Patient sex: F
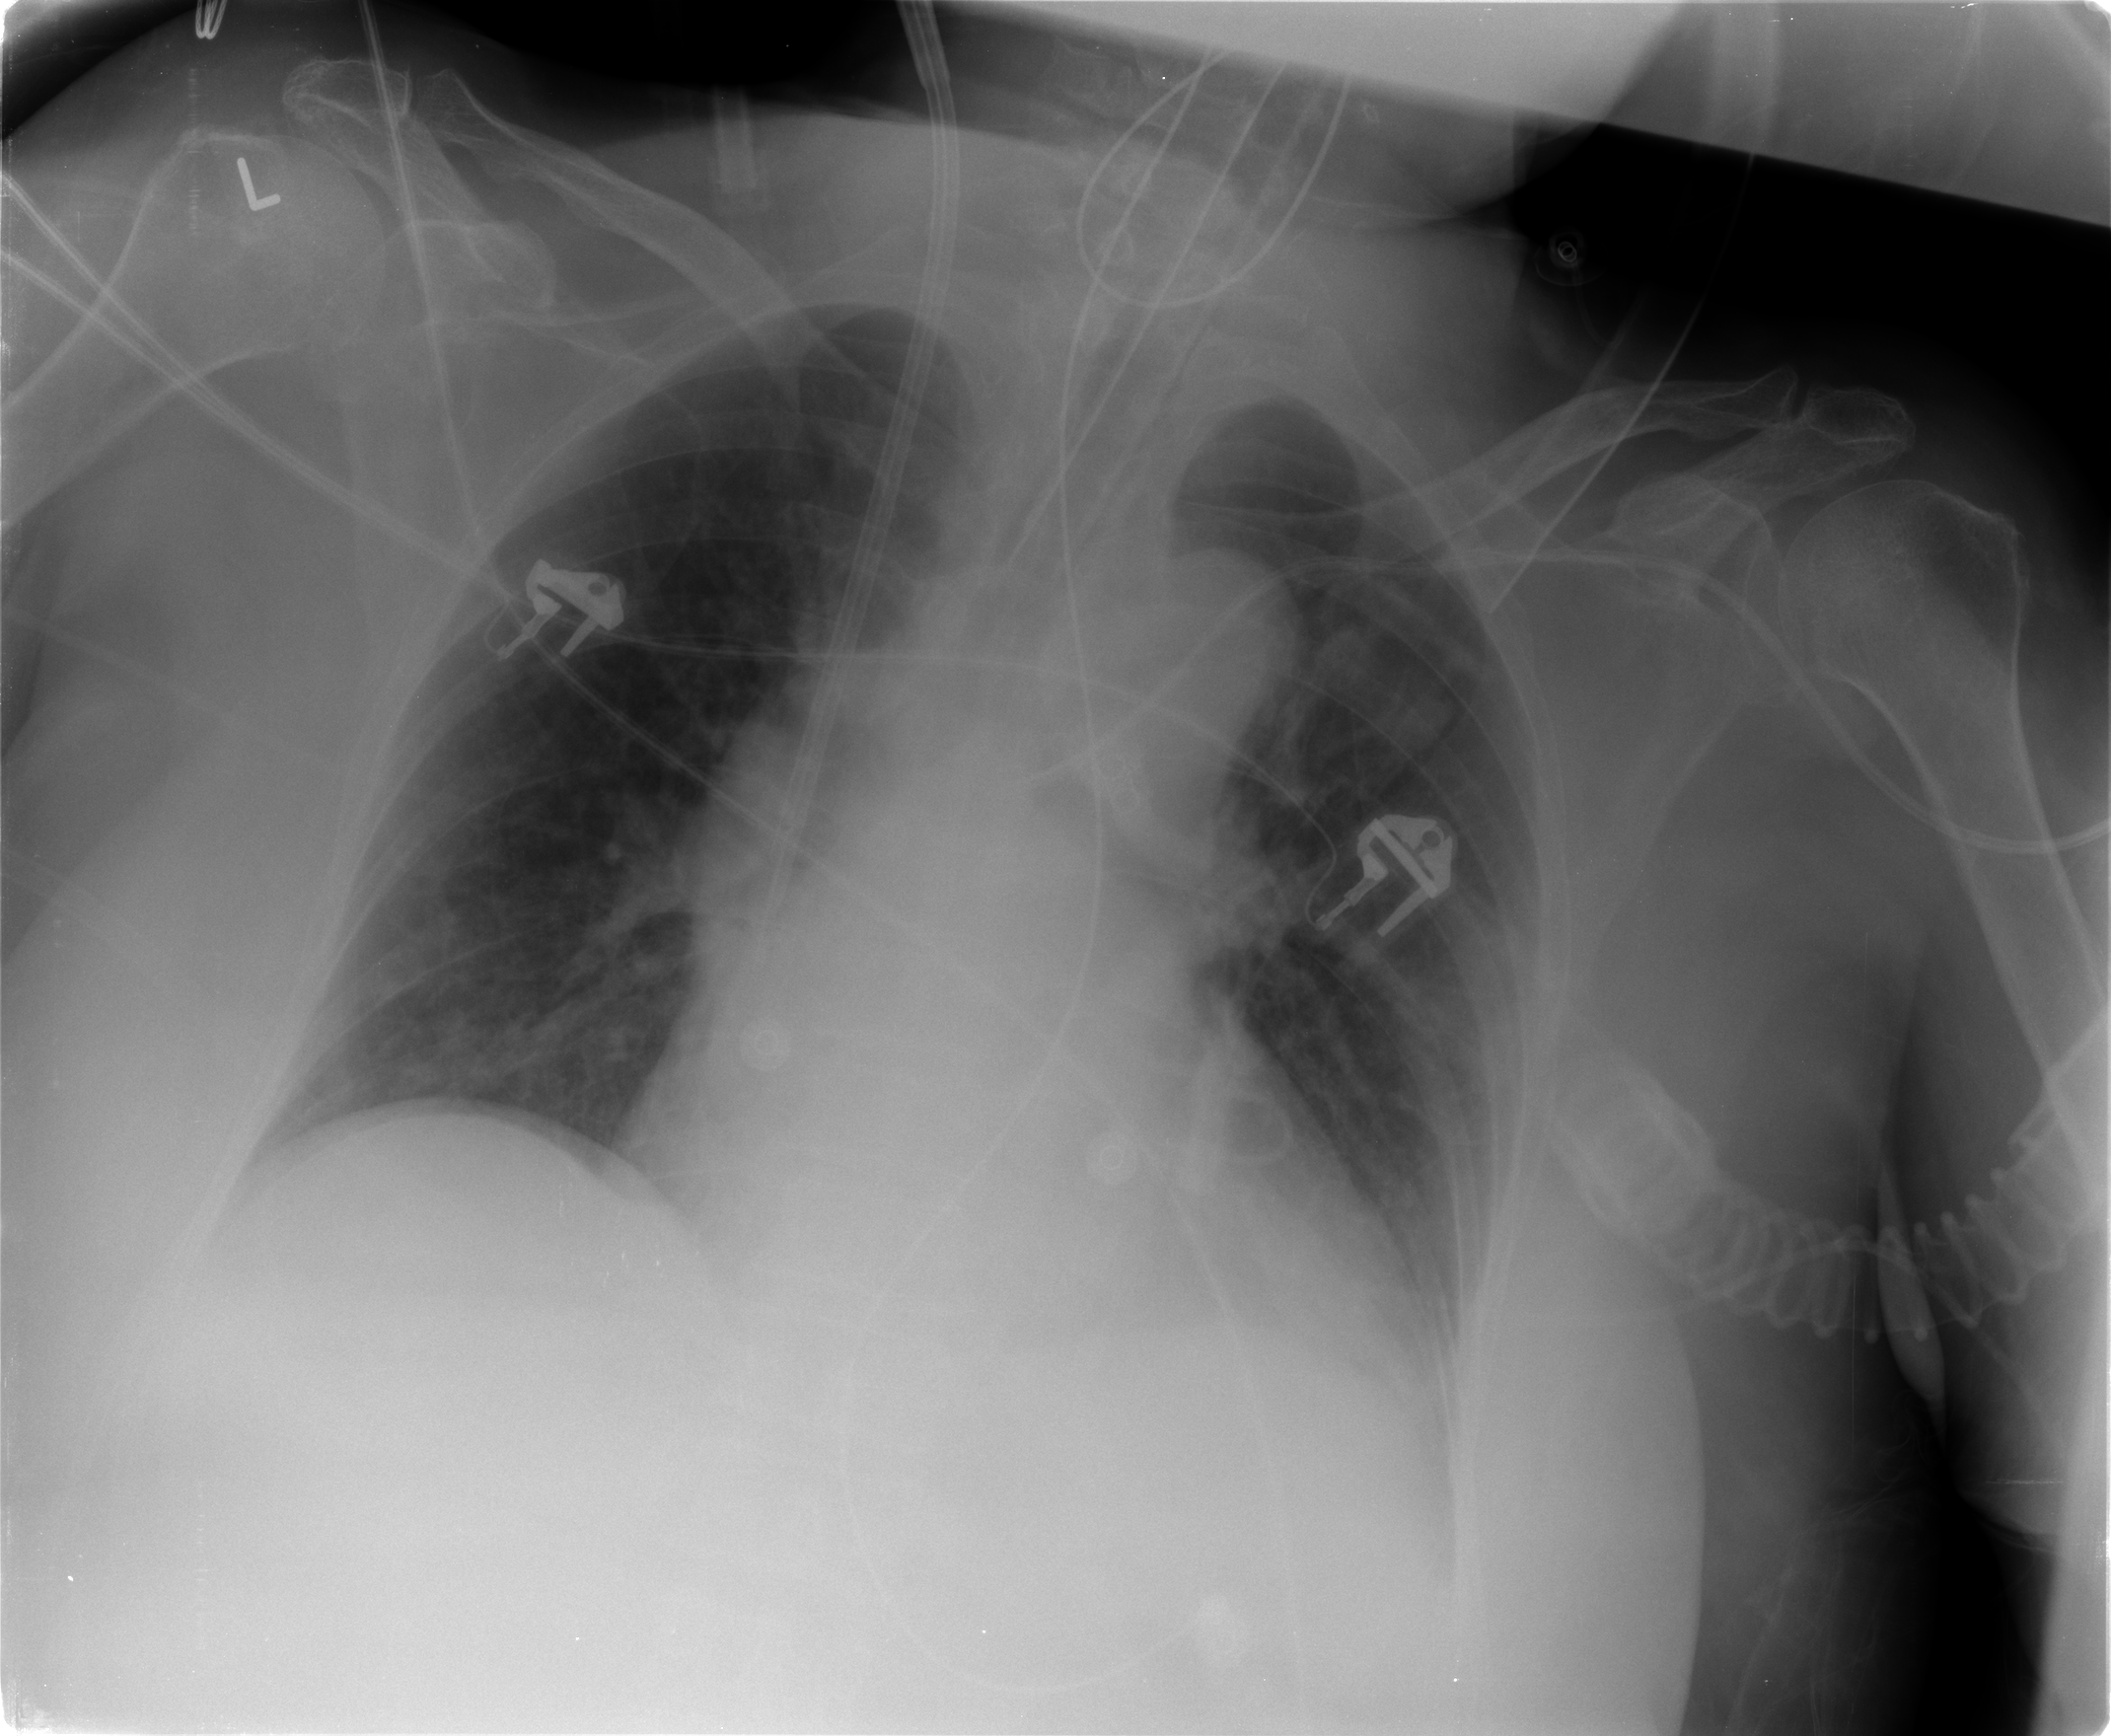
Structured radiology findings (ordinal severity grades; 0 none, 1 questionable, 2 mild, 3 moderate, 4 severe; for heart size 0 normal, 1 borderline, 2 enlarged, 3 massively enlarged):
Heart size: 0
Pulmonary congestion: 0
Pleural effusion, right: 0
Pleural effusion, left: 0
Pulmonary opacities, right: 0
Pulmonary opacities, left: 0
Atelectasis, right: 1
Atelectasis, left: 1